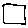
Label: square